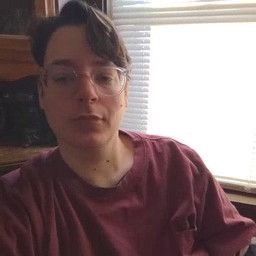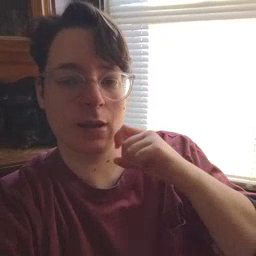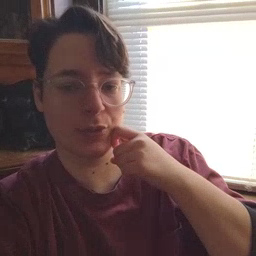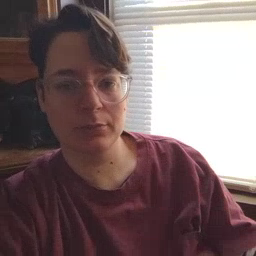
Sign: apple